Interaction volume radius: 5 \u00c5
Interaction volume height: 10 \u00c5
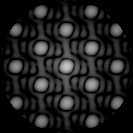
Disorder parameter: 0.01884